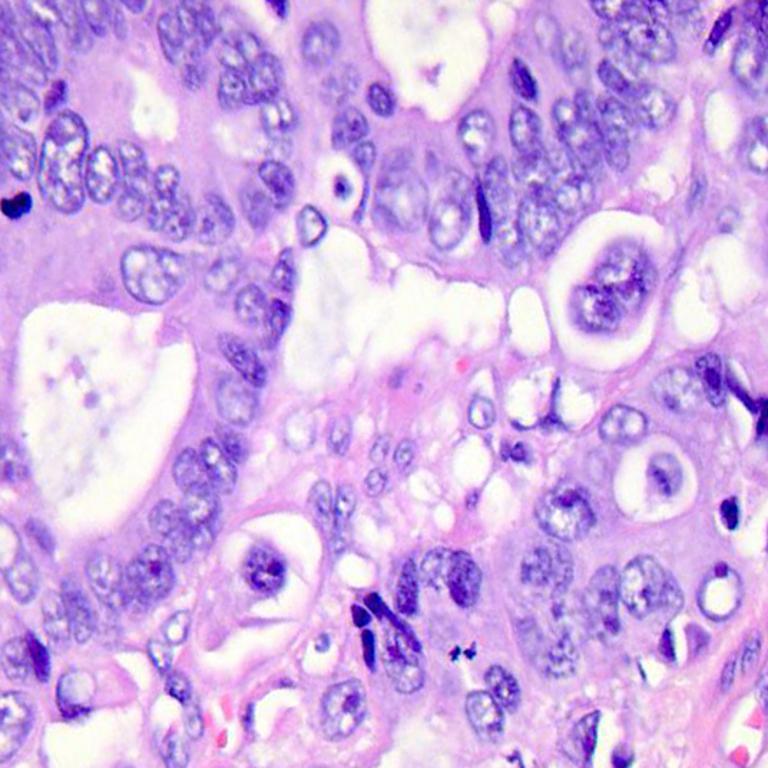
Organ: colon
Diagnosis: adenocarcinomas